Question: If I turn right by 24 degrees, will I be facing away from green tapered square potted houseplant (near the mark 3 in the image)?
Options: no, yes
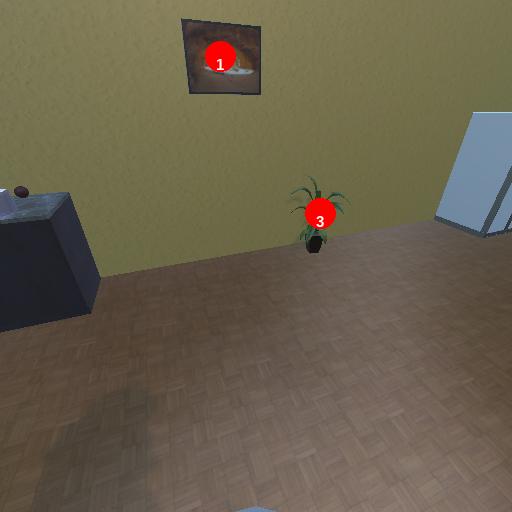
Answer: no